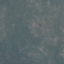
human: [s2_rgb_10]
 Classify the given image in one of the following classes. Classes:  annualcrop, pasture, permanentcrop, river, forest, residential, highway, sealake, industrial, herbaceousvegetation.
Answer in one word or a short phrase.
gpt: HerbaceousVegetation